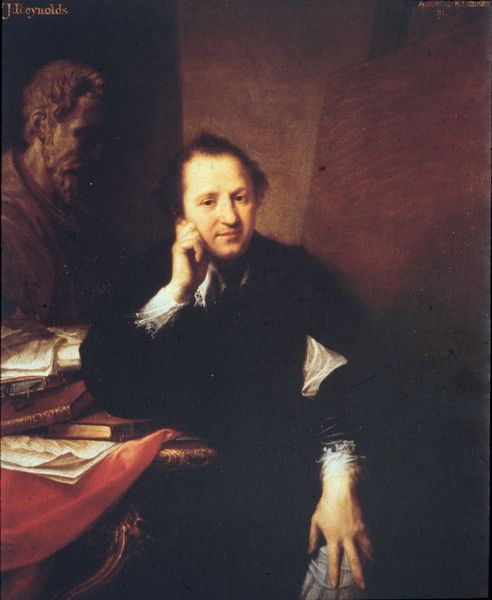
Titel: Bildnis Sir Joshua Reynolds
Künstler: Angelika Kauffmann
Standort: Plymouth
Institution: Saltram House
Schlagwörter: blätter, dunkel, gemälde, hand, kopf, mann, schatten, weiß, sitzen, braun, haar, hell, licht, männer, nase, ohr, orange, raum, schwarz, stirn, stuhl, stützen, tisch, zimmer, blick, rot, tuch, anzug, bart, hemd, jacke, wand, gesicht, halten, kragen, bild, bildnis, hände, portrait, porträt, signatur, spiegel, tischdecke, tischtuch, vorhang, haare, halbfigur, mantel, pose, realismus, sitzend, england, skulptur, statue, lächeln, arbeitszimmer, bücher, papier, zimmerecke, sitze, dichter, büste, atelier, melancholie, staffelei, konzentriert, nachdenklich, knie, denkend, nachdenken, kniestück, selbstporträt, lächelnd, wände, stolz, antike, philosoph, buch, denken, gestützt, zeitschrift, zeitung, schriften, schriftsteller, denker, leinwand, manschette, manschetten, halbglatze, abstützen, aufgestützt, backe, forscher, mönch, gelehrter, gamaschen, bordeaux, kniebild, tief, antikensammler, antiquar, intellektueller, knue, schwarze jacke, schüteres haar, studio, wissenschaft, sittenbild, tsich, reynolds, häßlich, roter stoff, historiker, schreibtsich, 17. jahrhundert, kopf auf hand, hand auf knie